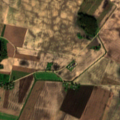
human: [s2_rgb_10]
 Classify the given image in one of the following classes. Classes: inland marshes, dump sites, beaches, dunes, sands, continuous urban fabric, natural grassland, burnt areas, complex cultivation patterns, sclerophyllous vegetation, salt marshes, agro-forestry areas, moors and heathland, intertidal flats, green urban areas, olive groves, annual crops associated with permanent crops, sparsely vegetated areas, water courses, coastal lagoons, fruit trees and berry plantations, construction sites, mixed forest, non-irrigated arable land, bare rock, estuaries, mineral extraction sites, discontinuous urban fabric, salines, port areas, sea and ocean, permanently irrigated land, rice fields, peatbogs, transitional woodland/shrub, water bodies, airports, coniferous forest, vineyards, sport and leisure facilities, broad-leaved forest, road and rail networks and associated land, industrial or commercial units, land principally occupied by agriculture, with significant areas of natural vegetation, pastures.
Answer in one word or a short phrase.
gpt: non-irrigated arable land, water bodies